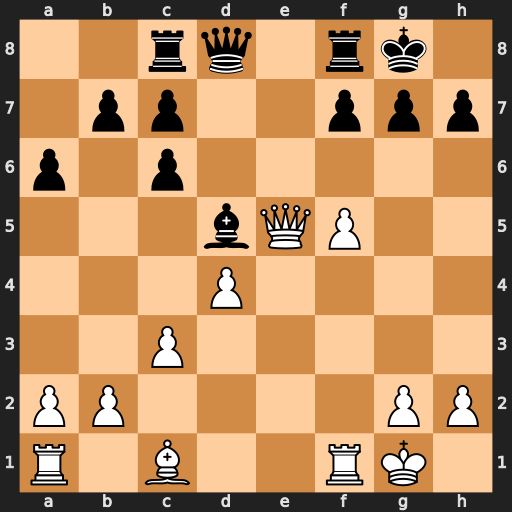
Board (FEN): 2rq1rk1/1pp2ppp/p1p5/3bQP2/3P4/2P5/PP4PP/R1B2RK1
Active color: w
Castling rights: -
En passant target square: -
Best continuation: f6 gxf6 Rxf6